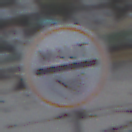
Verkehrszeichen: MautflichtigeStrecke
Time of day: SunriseSunset
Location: Outdoor (Beach)
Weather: Overcast
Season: NotSpecified
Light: Natural